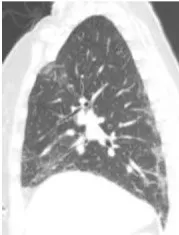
Case 1: Nonspecific interstitial pneumonitis in a 51-year-old female with autoimmune features clinically. Sagittal HRCT images demonstrate primarily ground glass opacities with minimal reticulation, predominantly subpleural in the distribution in the mid to lower lungs; note there is no bronchiectasis or honeycombing.
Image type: radiology (ct)